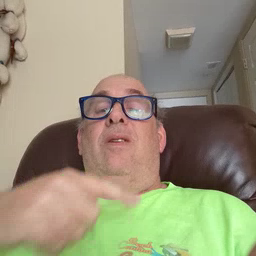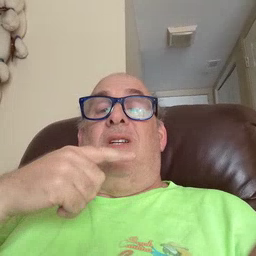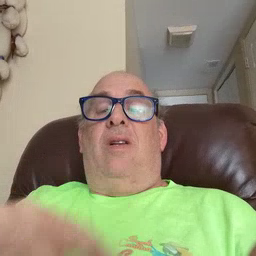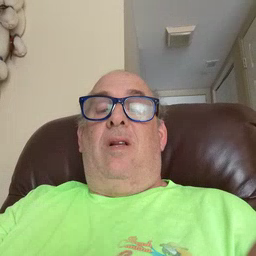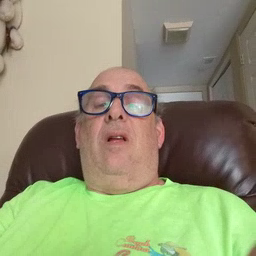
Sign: say